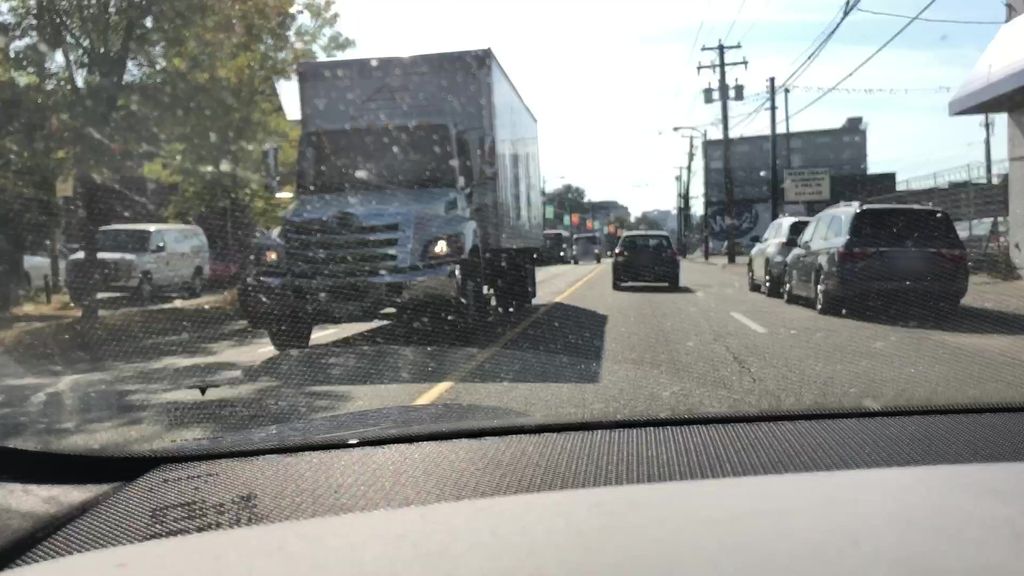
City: vancouver